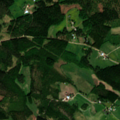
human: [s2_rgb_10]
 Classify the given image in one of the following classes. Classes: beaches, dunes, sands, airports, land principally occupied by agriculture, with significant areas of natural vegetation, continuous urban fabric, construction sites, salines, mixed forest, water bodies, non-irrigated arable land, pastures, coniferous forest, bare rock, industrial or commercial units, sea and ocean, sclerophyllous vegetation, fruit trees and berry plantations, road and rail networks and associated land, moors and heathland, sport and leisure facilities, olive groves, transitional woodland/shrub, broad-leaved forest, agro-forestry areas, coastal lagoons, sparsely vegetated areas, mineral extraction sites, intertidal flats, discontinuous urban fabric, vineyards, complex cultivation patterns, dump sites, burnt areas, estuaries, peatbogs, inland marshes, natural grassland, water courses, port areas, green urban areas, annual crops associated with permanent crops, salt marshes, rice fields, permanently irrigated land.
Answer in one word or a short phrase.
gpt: land principally occupied by agriculture, with significant areas of natural vegetation, coniferous forest, mixed forest